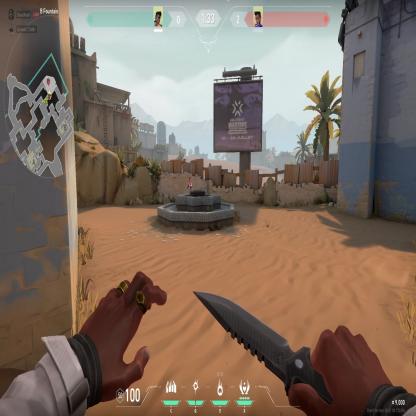
Label: enemy